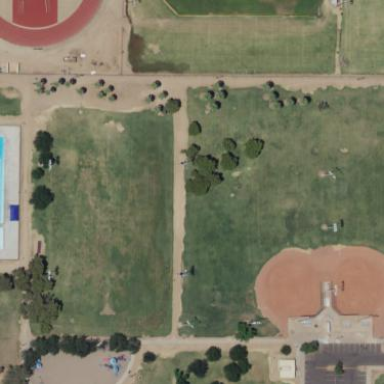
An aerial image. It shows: Grass pitch designated for softball games.